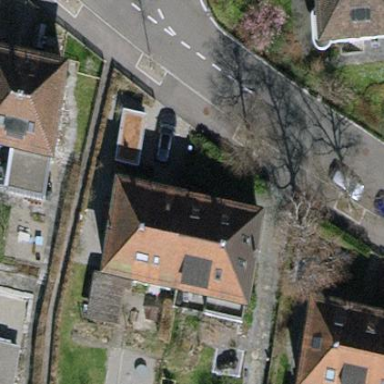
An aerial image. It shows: Simple and straightforward house.